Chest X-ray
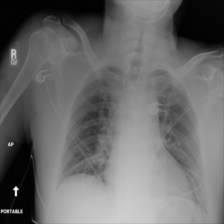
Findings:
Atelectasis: positive
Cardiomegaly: negative
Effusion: negative
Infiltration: negative
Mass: negative
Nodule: negative
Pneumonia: negative
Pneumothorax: negative
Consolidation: negative
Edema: negative
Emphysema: negative
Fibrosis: negative
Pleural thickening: negative
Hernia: negative